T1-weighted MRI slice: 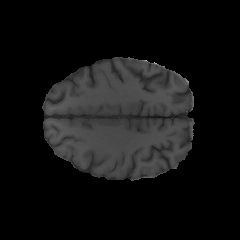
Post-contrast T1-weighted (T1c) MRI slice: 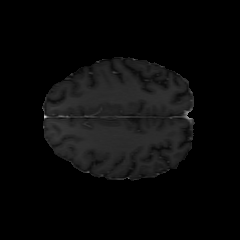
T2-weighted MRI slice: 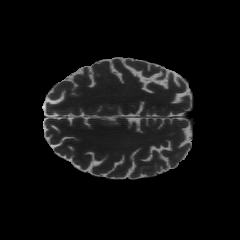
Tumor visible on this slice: no